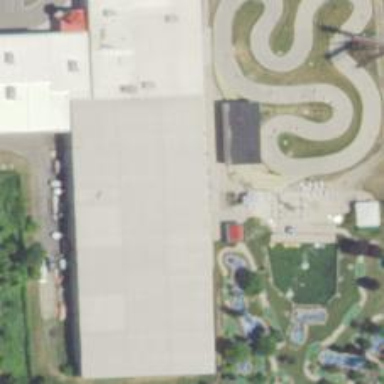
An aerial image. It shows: Karting raceway.